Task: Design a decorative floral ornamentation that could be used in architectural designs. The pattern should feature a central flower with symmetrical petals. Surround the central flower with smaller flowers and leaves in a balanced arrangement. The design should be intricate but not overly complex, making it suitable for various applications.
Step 987:
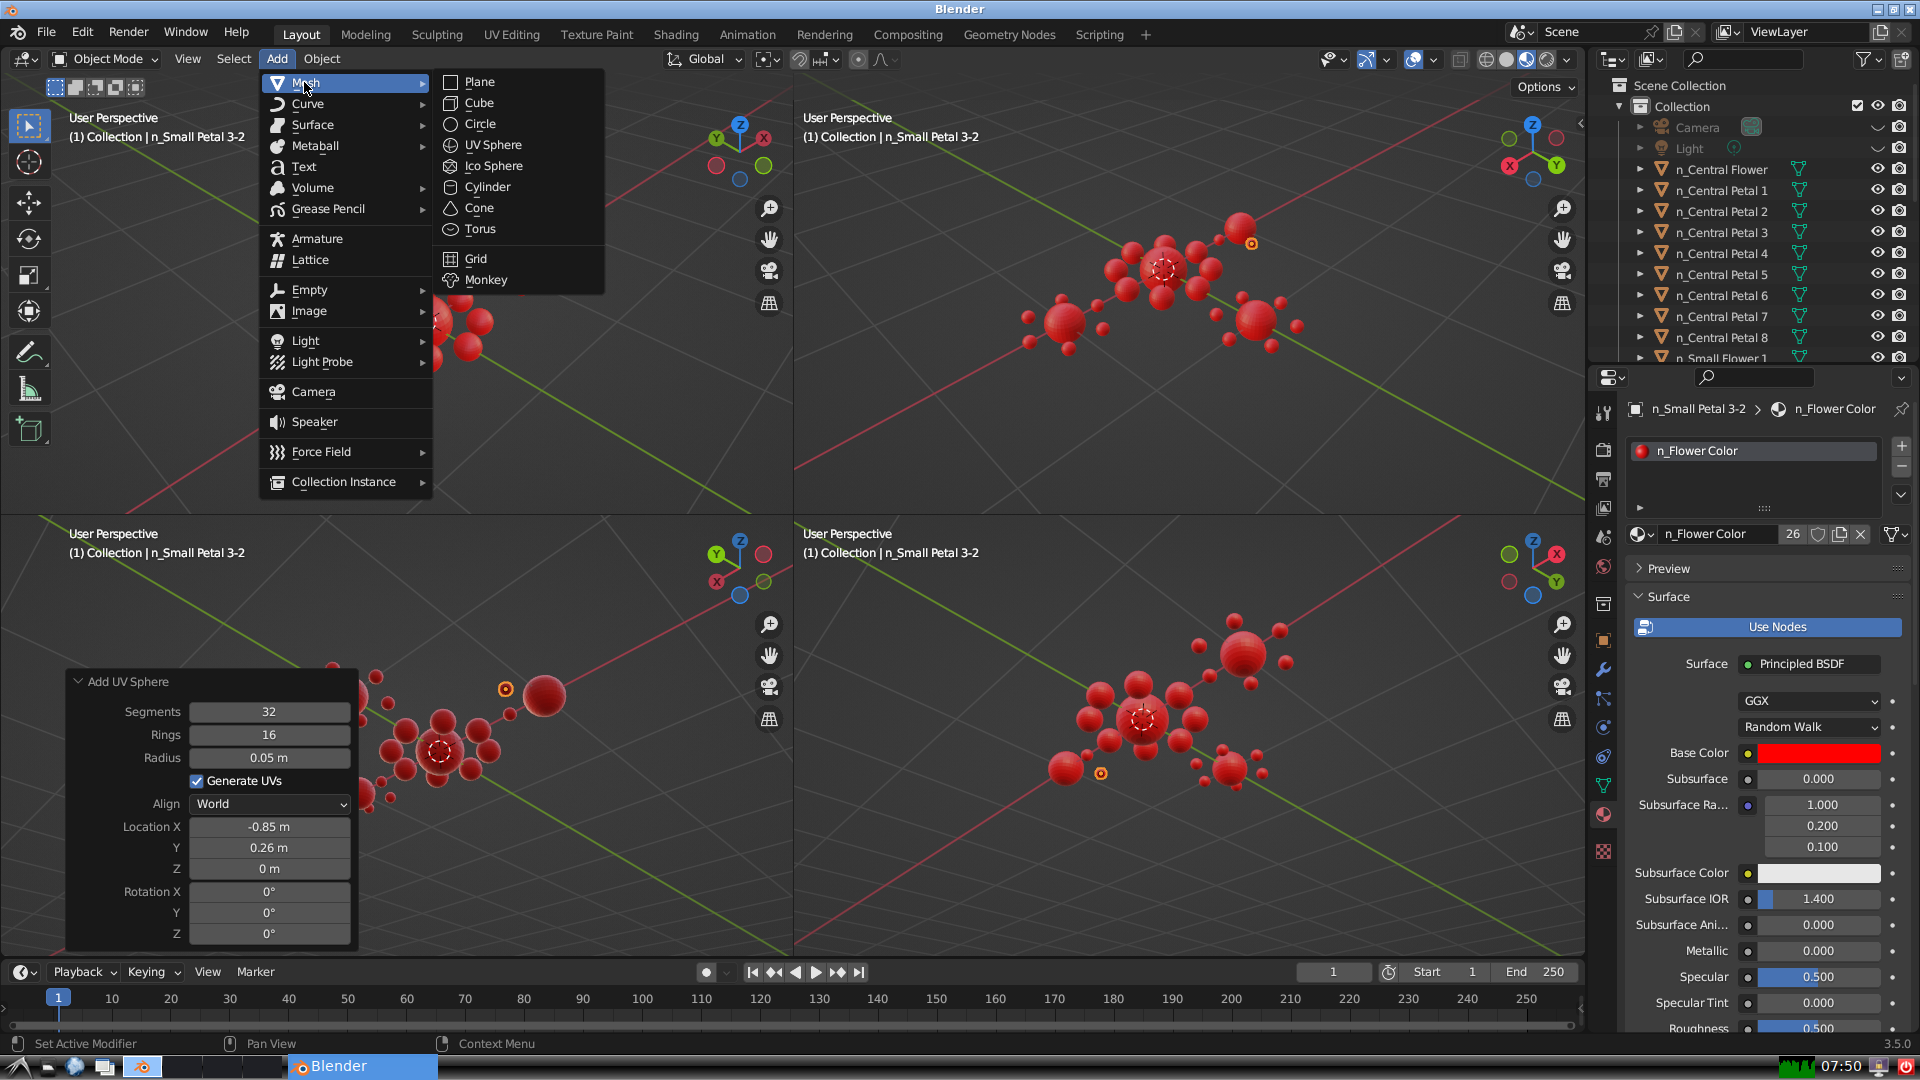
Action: {"mouse_move": [499, 144]}